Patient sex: M
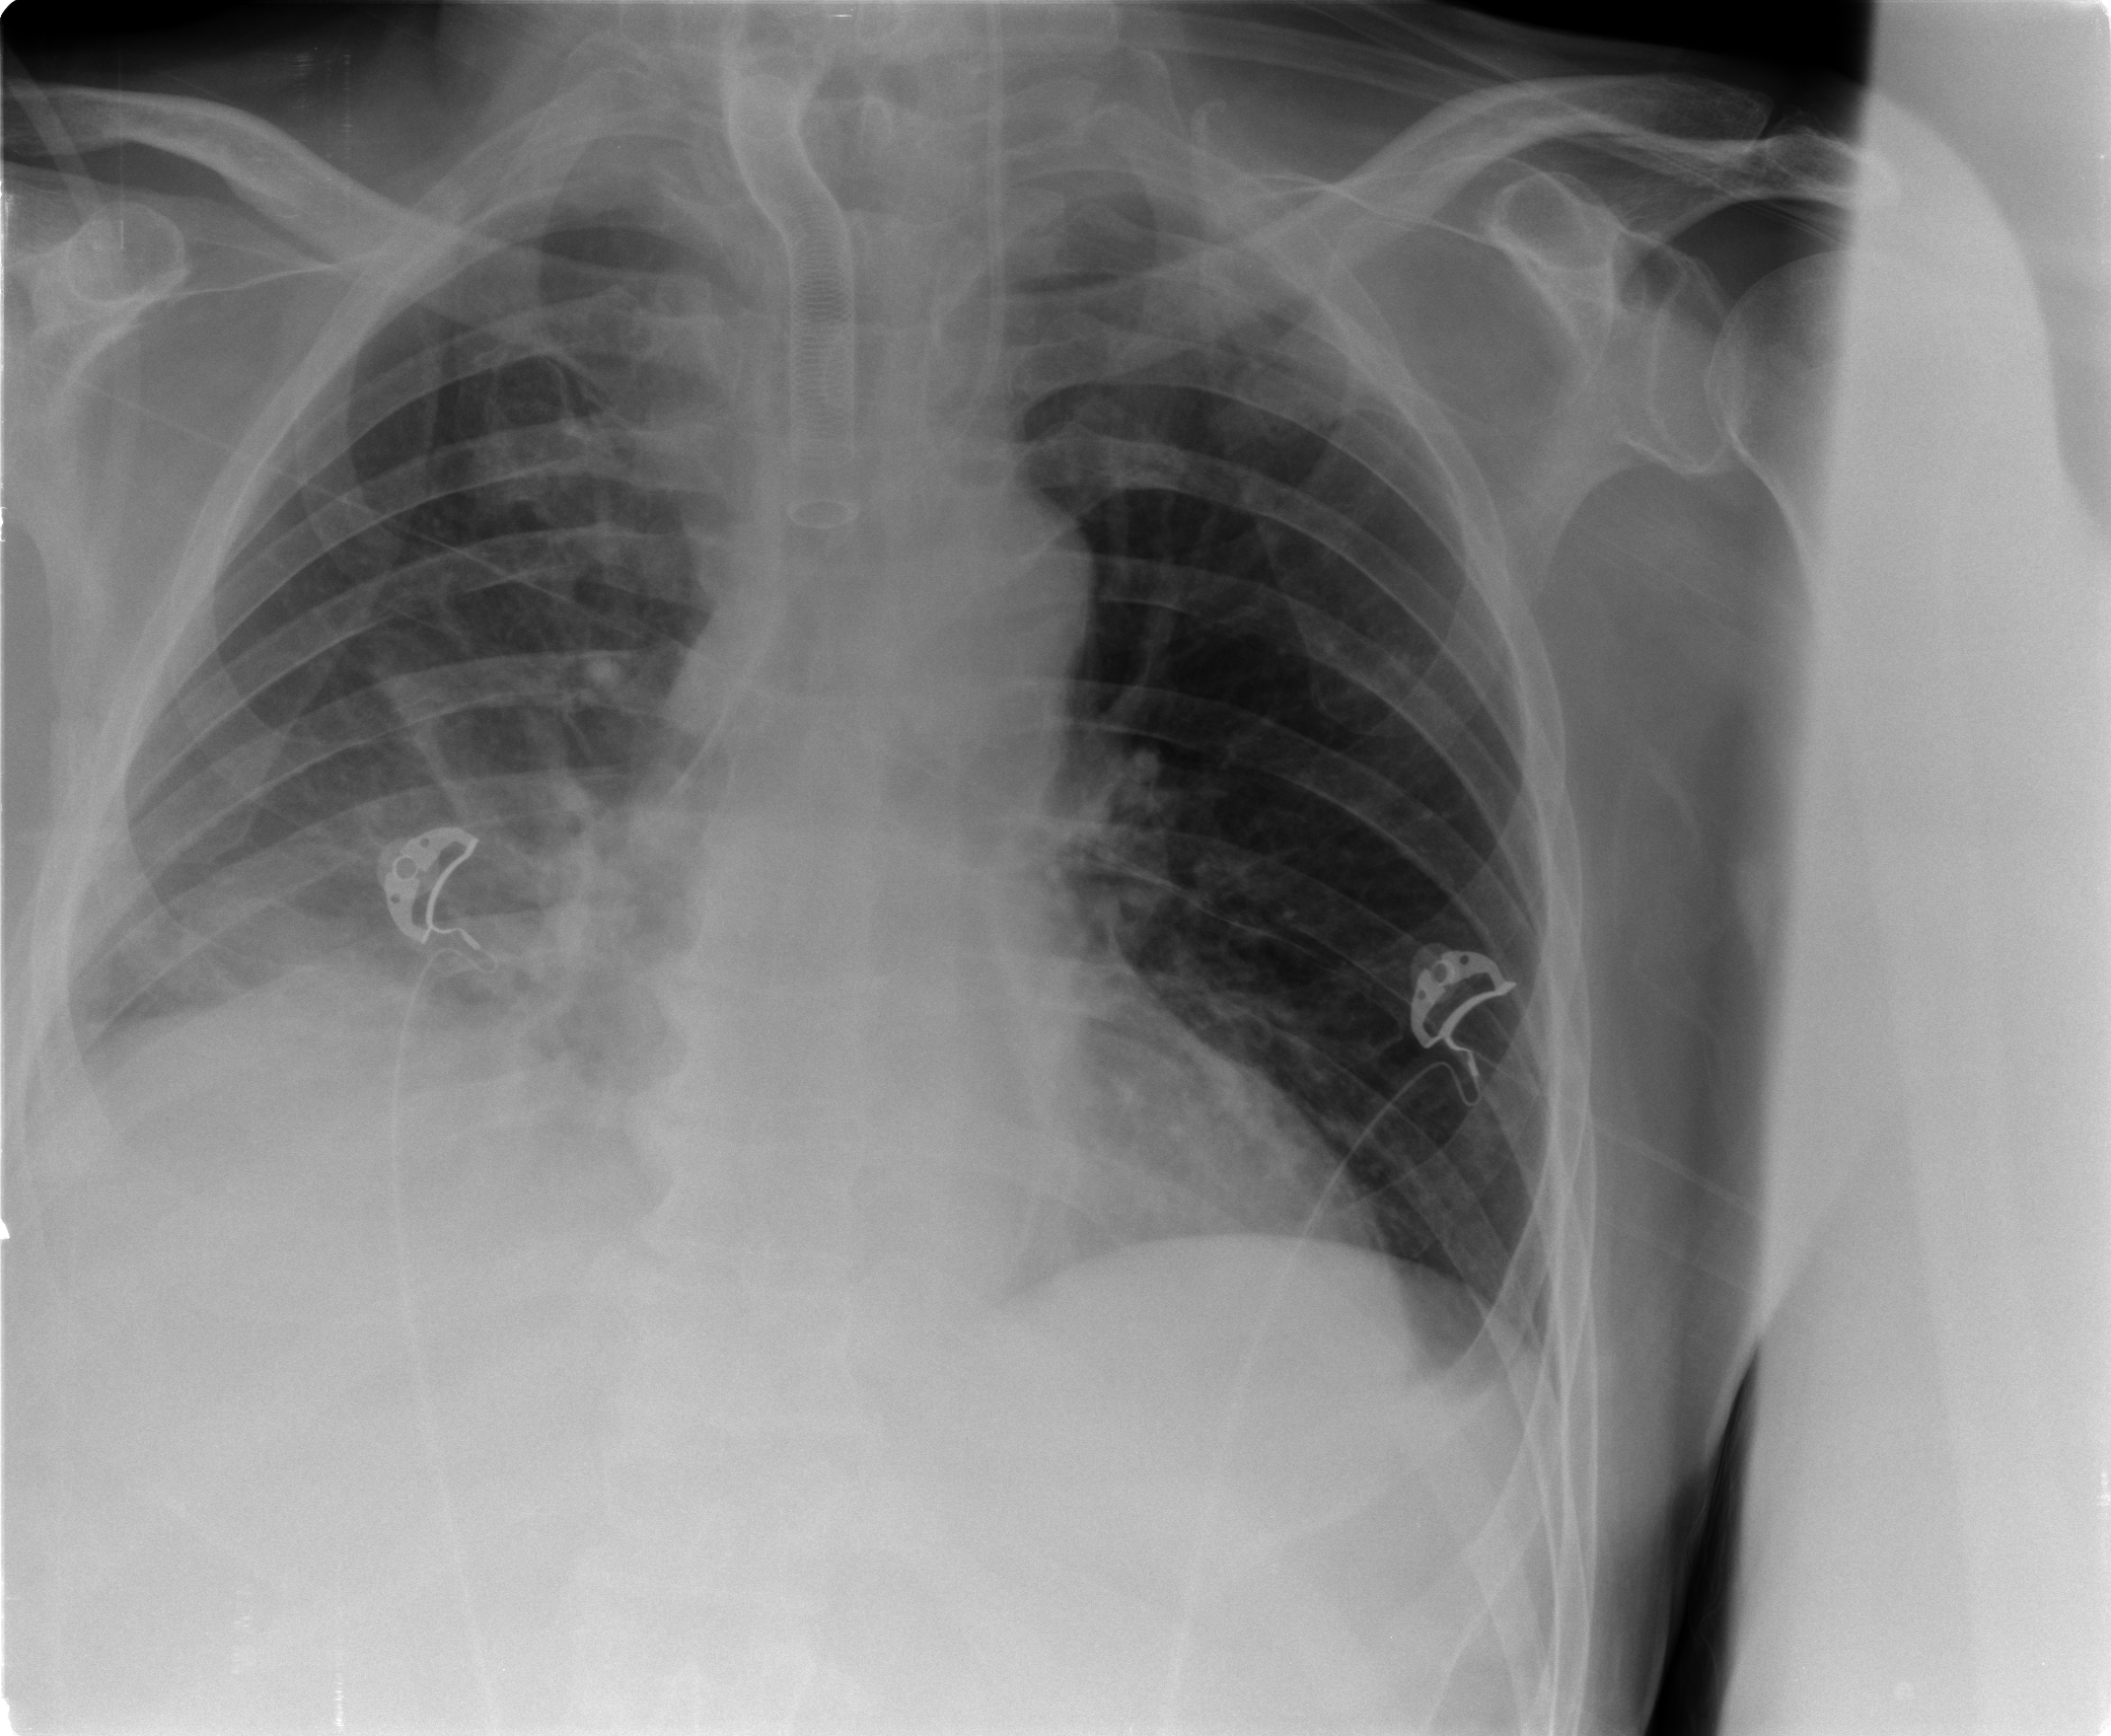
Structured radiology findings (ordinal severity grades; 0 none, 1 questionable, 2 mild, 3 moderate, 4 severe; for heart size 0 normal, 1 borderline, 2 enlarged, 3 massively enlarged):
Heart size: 0
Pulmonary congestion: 0
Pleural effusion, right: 2
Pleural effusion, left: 0
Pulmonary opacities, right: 2
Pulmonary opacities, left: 0
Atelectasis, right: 2
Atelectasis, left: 0